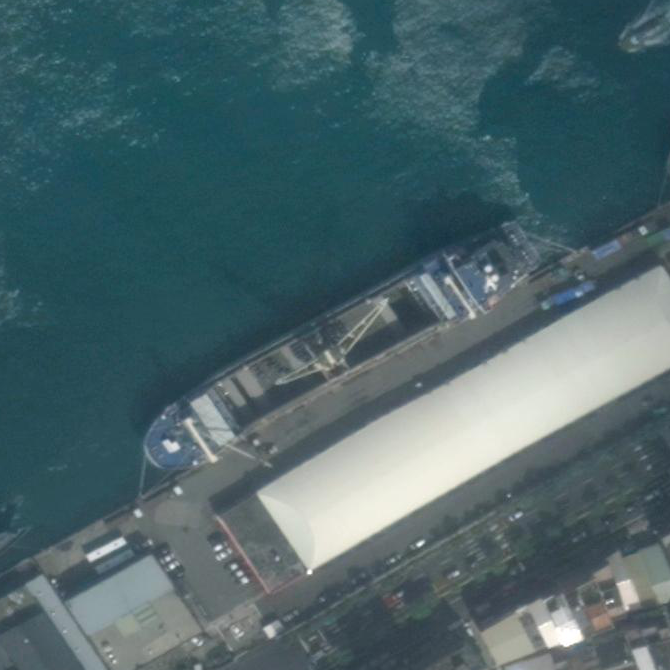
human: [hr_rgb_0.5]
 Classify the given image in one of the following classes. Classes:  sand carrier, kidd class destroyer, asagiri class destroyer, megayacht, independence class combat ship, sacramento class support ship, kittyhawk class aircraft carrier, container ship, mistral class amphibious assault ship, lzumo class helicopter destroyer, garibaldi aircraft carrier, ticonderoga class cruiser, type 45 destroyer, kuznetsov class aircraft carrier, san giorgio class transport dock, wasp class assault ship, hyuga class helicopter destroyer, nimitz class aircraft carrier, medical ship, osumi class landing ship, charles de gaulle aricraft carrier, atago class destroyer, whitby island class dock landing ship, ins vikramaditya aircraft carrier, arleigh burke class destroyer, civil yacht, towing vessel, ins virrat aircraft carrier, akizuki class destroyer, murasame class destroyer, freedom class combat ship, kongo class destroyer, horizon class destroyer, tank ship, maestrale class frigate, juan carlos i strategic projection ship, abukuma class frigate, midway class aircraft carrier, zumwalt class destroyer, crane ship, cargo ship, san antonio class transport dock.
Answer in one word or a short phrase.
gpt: Cargo ship